Interaction volume radius: 10 \u00c5
Interaction volume height: 30 \u00c5
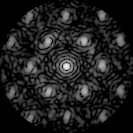
Disorder parameter: 0.47